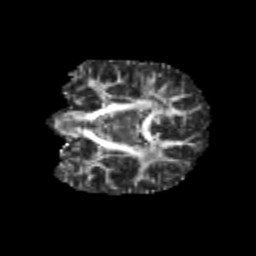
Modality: FA
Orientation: coronal
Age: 9
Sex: female
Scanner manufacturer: siemens
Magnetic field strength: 3 T
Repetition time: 3.8 s
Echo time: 0.07 s